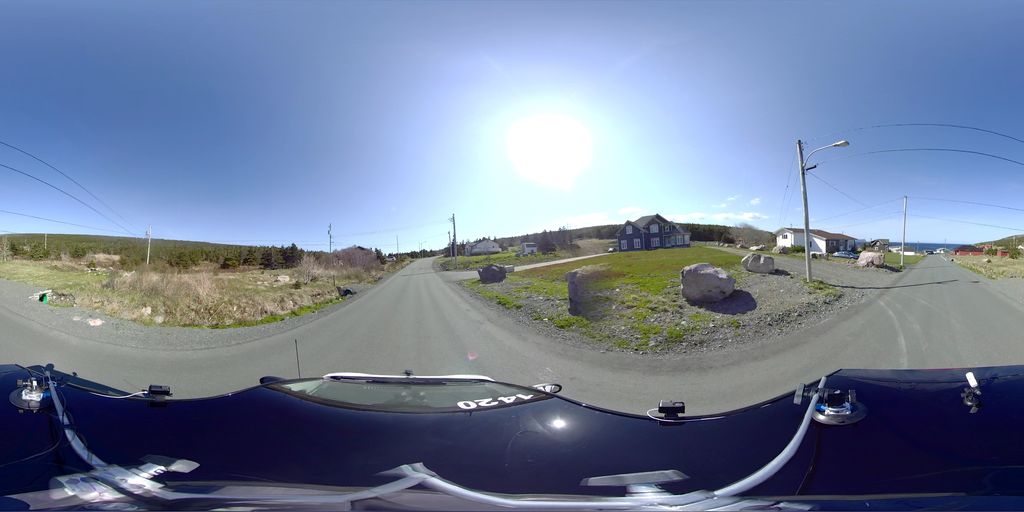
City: st_johns